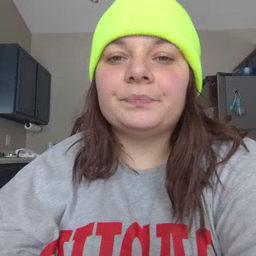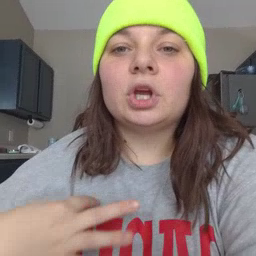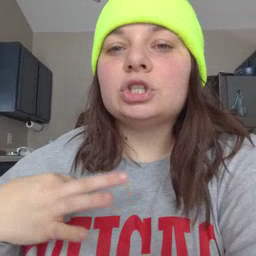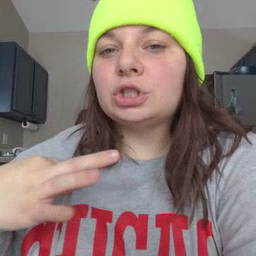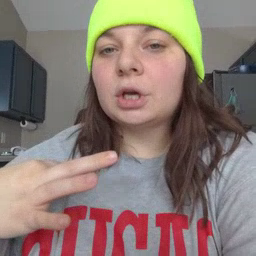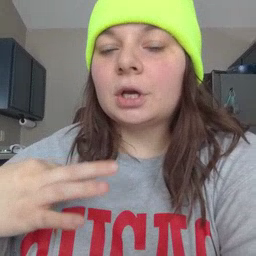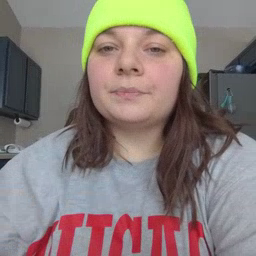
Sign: shirt